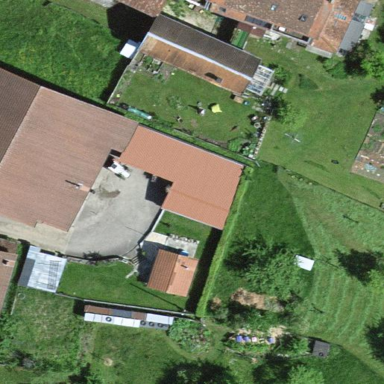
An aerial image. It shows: View of roof of building.